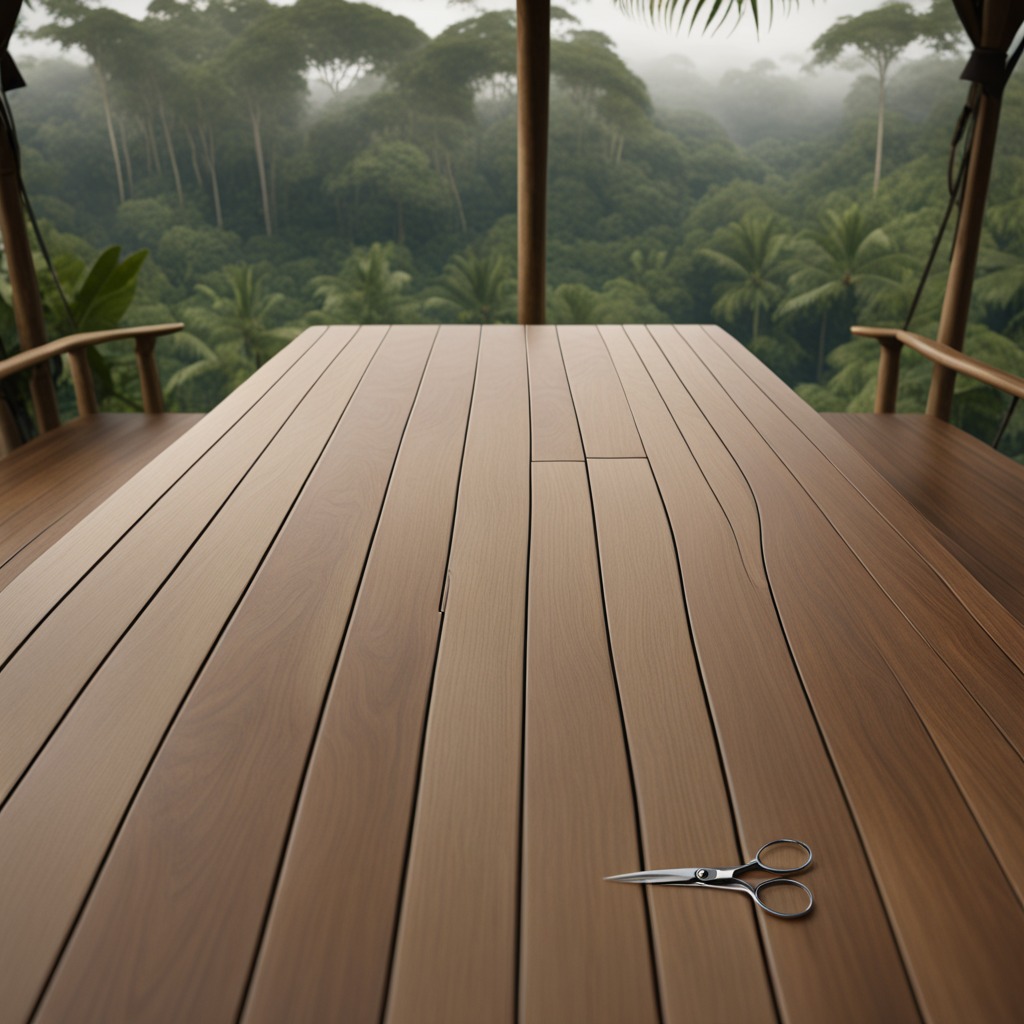
A scissor lies on the wooden table.